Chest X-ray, PA view. Patient: 47 years old, sex F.
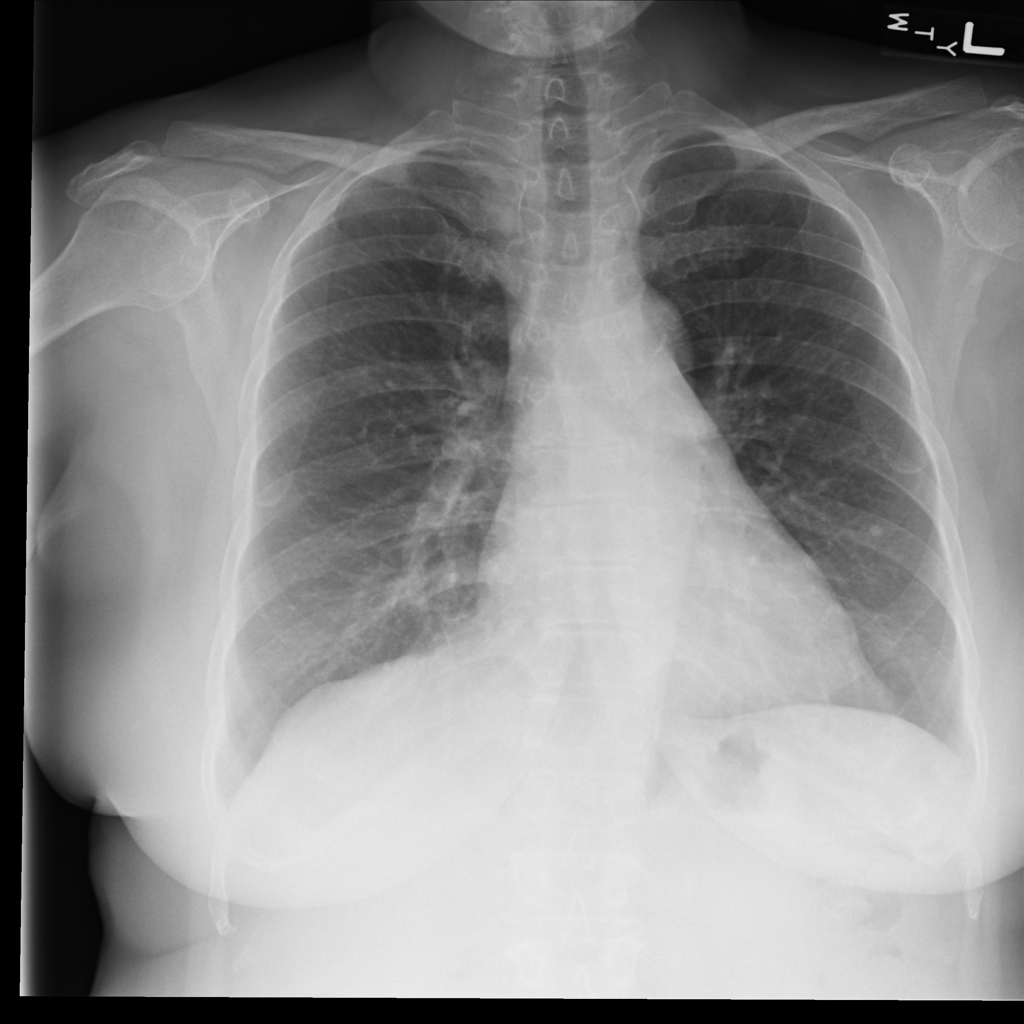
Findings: Fibrosis, Nodule